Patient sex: M
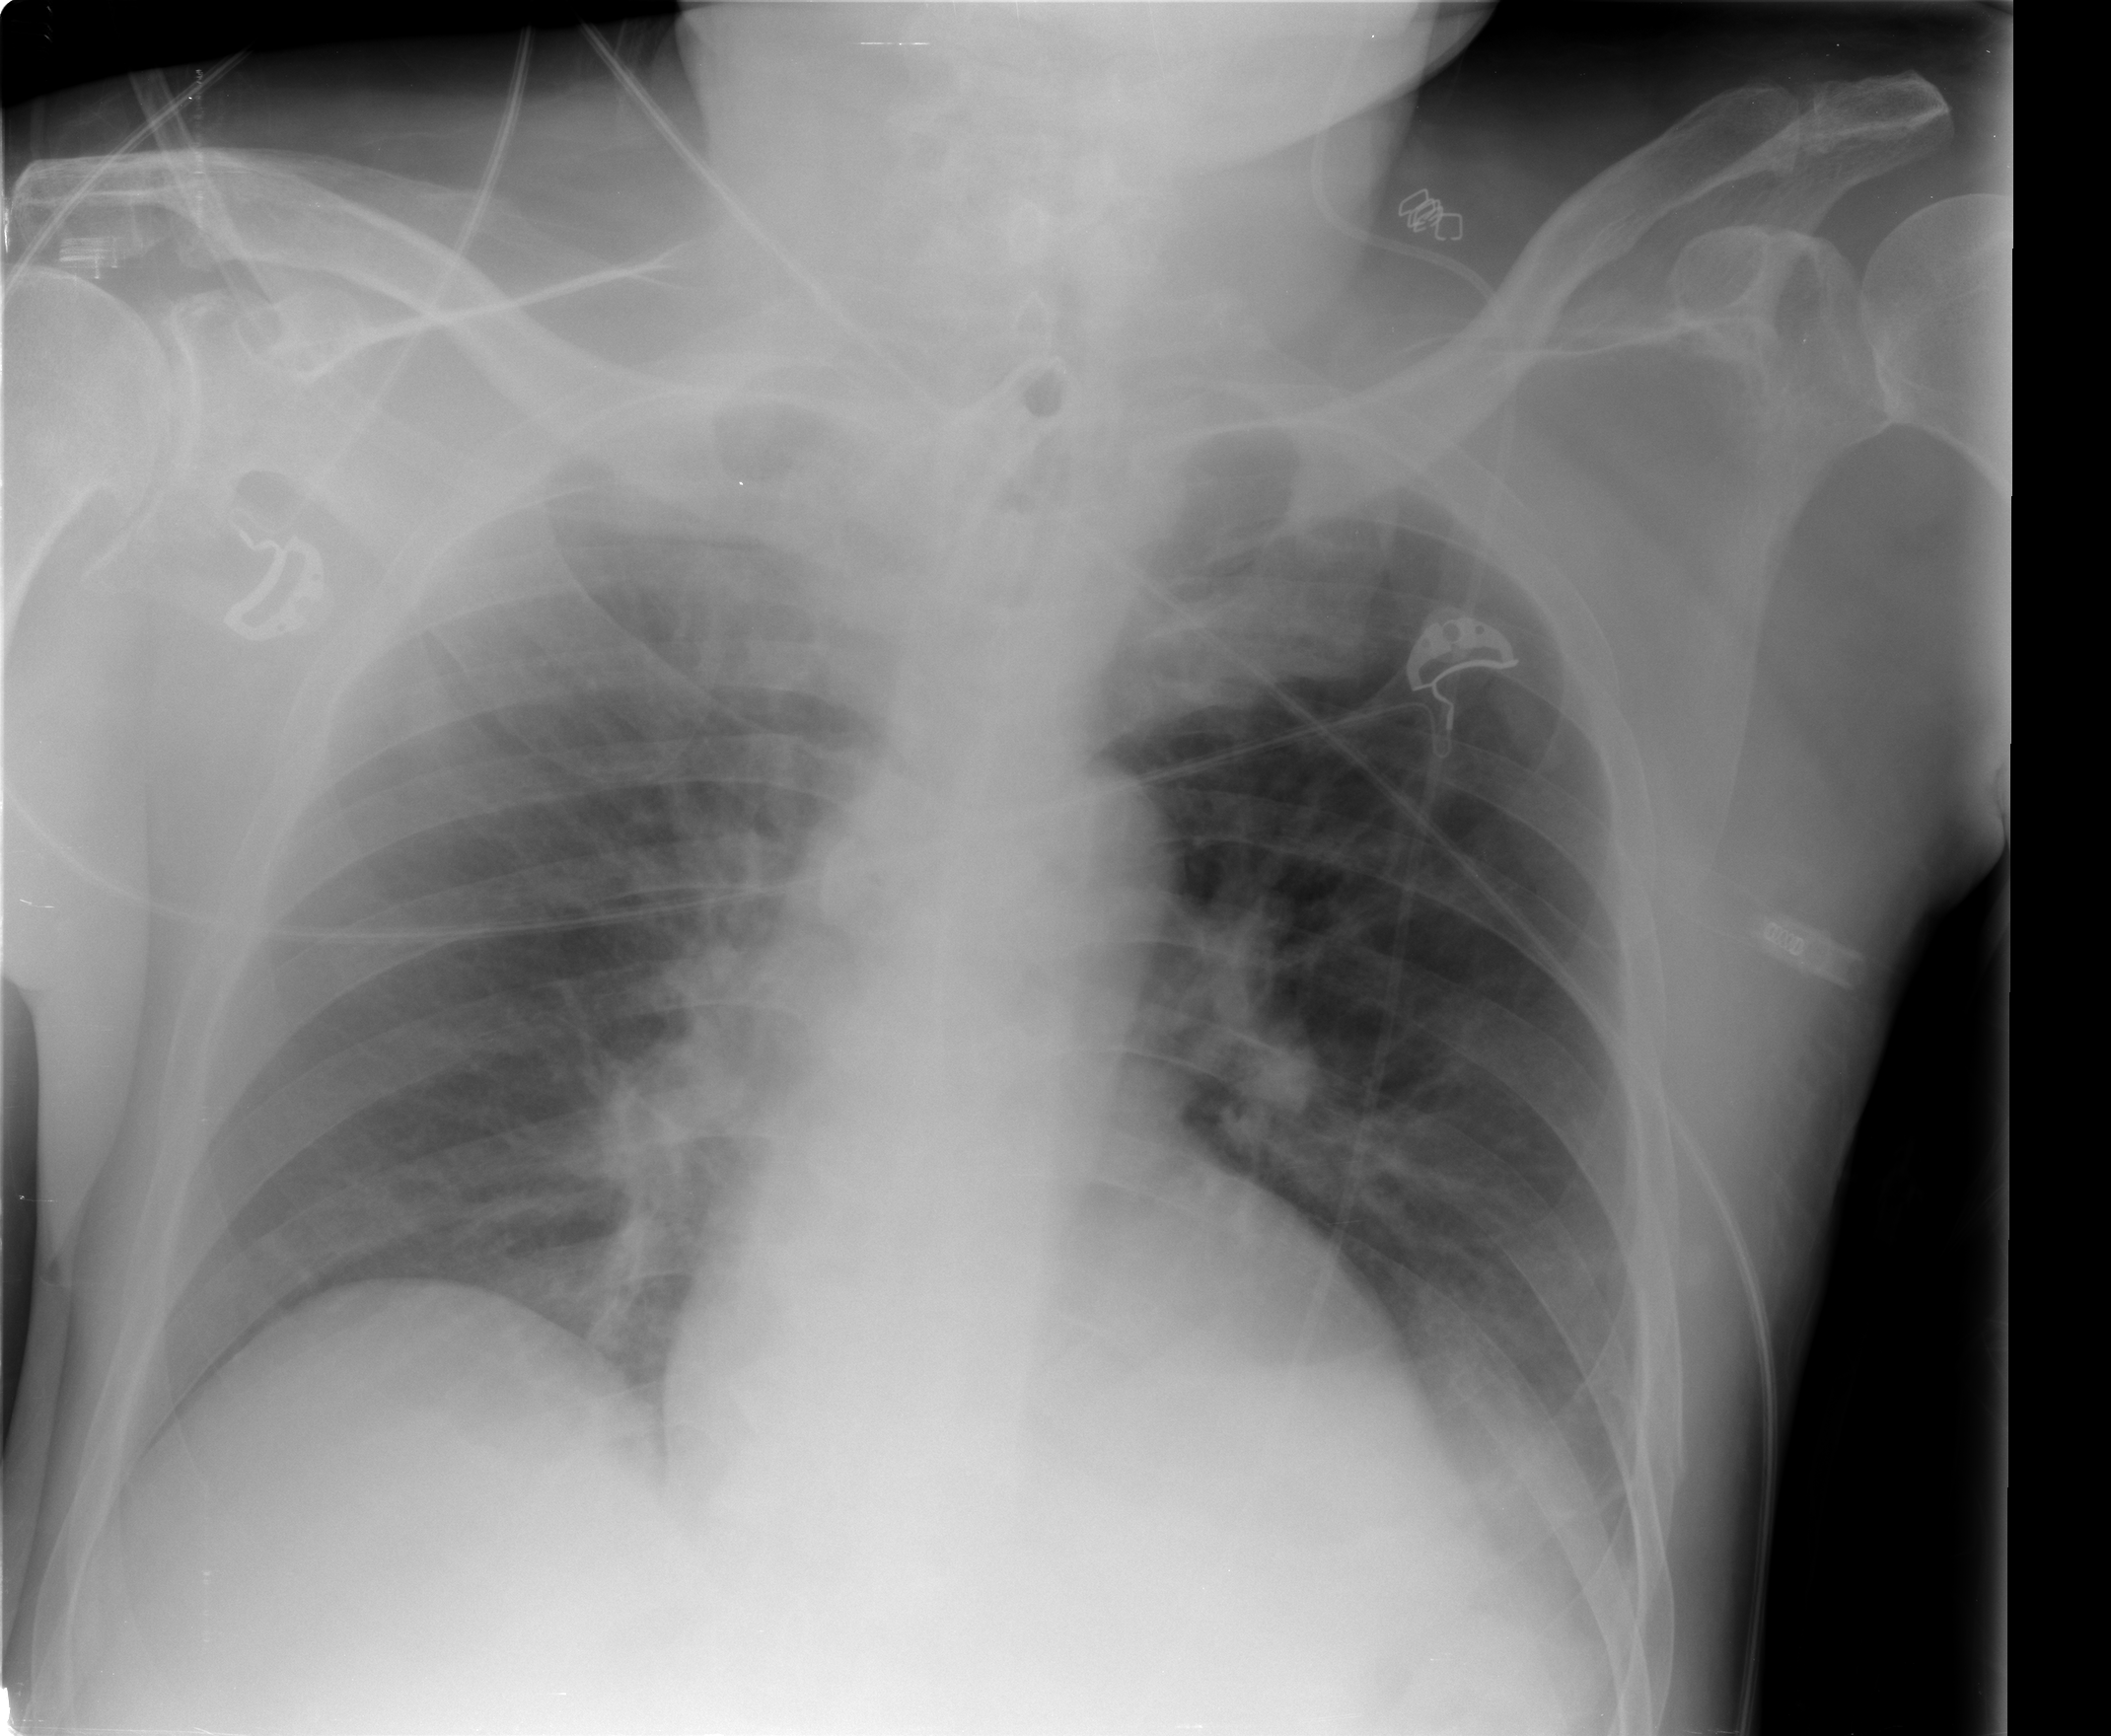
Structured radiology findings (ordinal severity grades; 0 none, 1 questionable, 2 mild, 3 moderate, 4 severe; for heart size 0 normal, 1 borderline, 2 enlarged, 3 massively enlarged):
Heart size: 0
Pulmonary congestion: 0
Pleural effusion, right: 0
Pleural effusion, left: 2
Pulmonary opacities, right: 0
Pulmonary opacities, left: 0
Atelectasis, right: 0
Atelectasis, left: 2